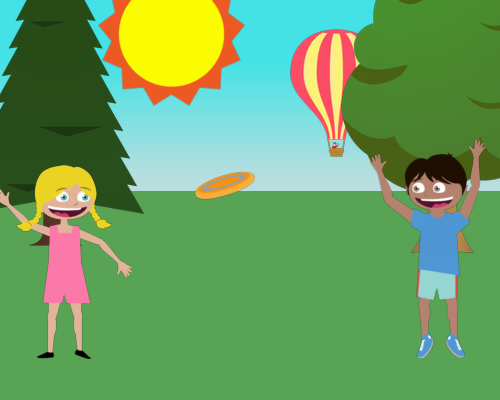
medium fluffy tree on right top right cut off on bottom is a large happy boy with both hands up facing left on left medium pine tree left and top cut off and large sun just to the right of pine tree a happy large girl stands in front of pine tree with right arm up  she faces right and there is a frisbee to the right of pine tree there is a medium hot air balloon